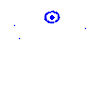
Particle: kaon